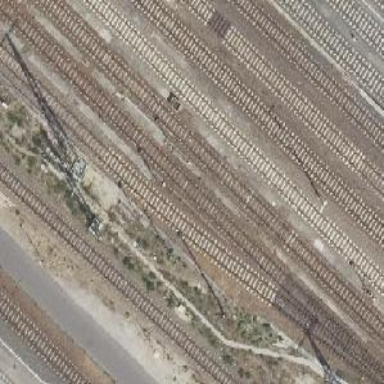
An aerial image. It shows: Railway signal.